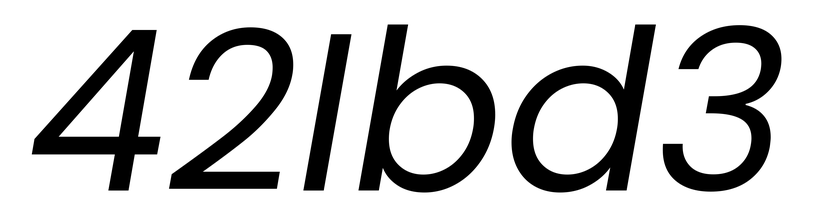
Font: Poppins-Italic